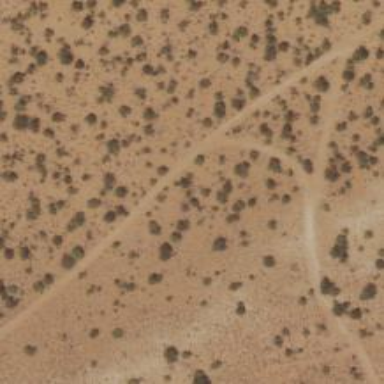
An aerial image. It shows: Track road.